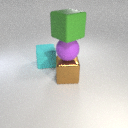
large brown metal cube below large purple rubber sphere